Question: So this question will probably get downvoted but I figure someone might be able to help.
The effect I am looking for is the blue block hovering up and down like a balloon, and the shadow growing and shrinking beneath it, as the block goes up and down, on a loop.

Any ideas on how to program this, or is anyone aware of a tutorial/plugin that might accomplish?
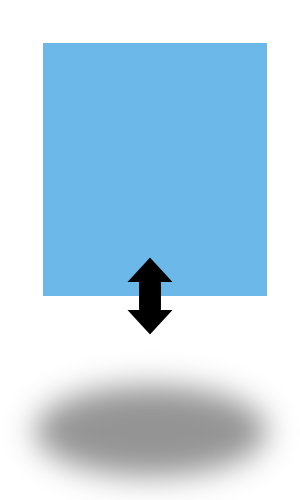
Answer: You can do it with jQuery or either with , your call, I'll show you both:
## CSS3 demo
CSS3:
'''
#box{
position:absolute;
top:100px;
left:0;
width:200px;
height:200px;
background:#6CB8E9;
-moz-animation:jump 2s infinite ease-in-out;
-webkit-animation:jump 2s infinite ease-in-out;
}
#shadow{
position:absolute;
top:290px;
height:20px;
border-radius:30px;
left: -200px;
background:transparent;
width:200px;
box-shadow:200px 0 10px 2px rgba(0,0,0,0.4);
margin-left:0;
opacity: 1;
-moz-animation:shadowSize 2s infinite ease-in-out;
-webkit-animation:shadowSize 2s infinite ease-in-out;
}
@-moz-keyframes jump {
0% { top:100px;}
50% { top:25px;}
100% { top:100px;}
}
@-webkit-keyframes jump {
0% { top:100px;}
50% { top:25px;}
100% { top:100px;}
}
@-moz-keyframes shadowSize {
0% { width:200px; margin-left:0px; opacity:1; box-shadow:200px 0 10px rgba(0,0,0,0.7);}
50% { width:150px; margin-left:25px;opacity:0.3; box-shadow:200px 0 30px rgba(0,0,0,0.3);}
100% { width:200px; margin-left:0px; opacity:1; box-shadow:200px 0 10px rgba(0,0,0,0.7);}
}
@-webkit-keyframes shadowSize {
0% { width:200px; margin-left:0px; opacity:1; box-shadow:200px 0 10px rgba(0,0,0,0.7);}
50% { width:150px; margin-left:25px;opacity:0.3; box-shadow:200px 0 30px rgba(0,0,0,0.3);}
100% { width:200px; margin-left:0px; opacity:1; box-shadow:200px 0 10px rgba(0,0,0,0.7);}
}
'''
---
Now, with our dear jQ... just use a .png image for the shadow instead of my ugly 'box-shadow' :)
## jQuery demo
'''
var li = 1; // a LoopIterations variable
function loop(){
li = ++li%2; // reset evenly to '0' // results in 0, 1, 0, 1, 0, ....
$('#shadow').animate({
width: !li ? 150:200 ,
marginLeft: !li ? 25:0 ,
opacity: !li ? 0.3:1
}, 2000);
$('#box').animate({
top: !li ? 25 : 100
},2000, loop); // THIS 'loop' callback will recall the loop() function creating ... a loop :D
}
loop(); // start loop
'''
To explain:
On every odd iteration 'li' will be set to '0', and on every other to '1' thanks to '%' (Modulo operator).
'0' in Javascript can be represented as 'false', great for the use of a ternary operator that will check for two Boolean values e.g:
'[true or false statement] ? [do this if true] : [do that if false] ;'
'!li ? 150:200' means if '!li' (= 0 = is false) use '200' else use '150'
Additionally:
'''
<div id="box"></div>
<div id="shadow"></div>
'''
and CSS:
'''
#box{
position:absolute;
top:100px;
width:200px;
height:200px;
background:#6CB8E9;
}
#shadow{
position:absolute;
top:310px;
height:1px;
background:rgba(0,0,0,0.26);
width:200px;
box-shadow:0 0 14px 2px #000;
margin-left:0;
opacity: 1;
}
'''